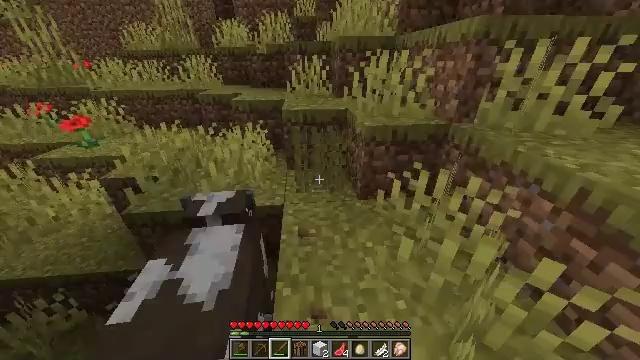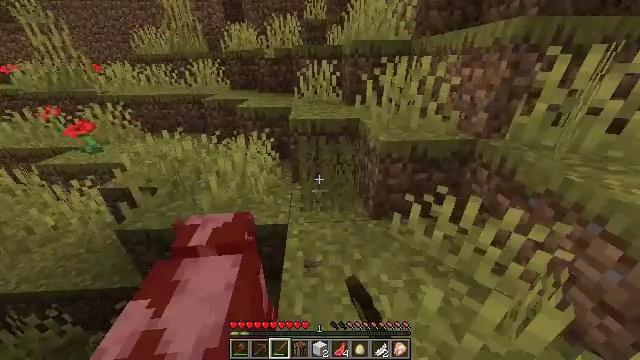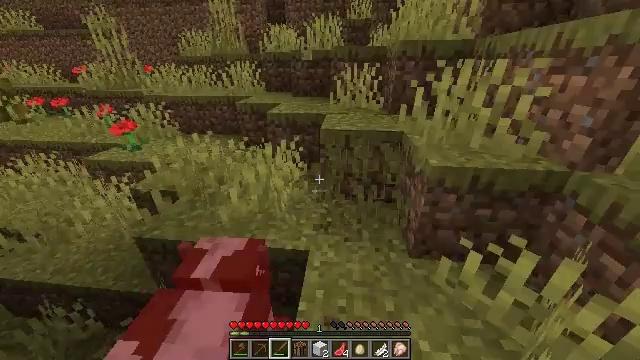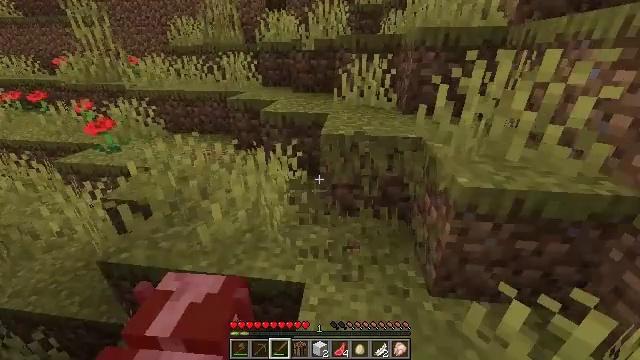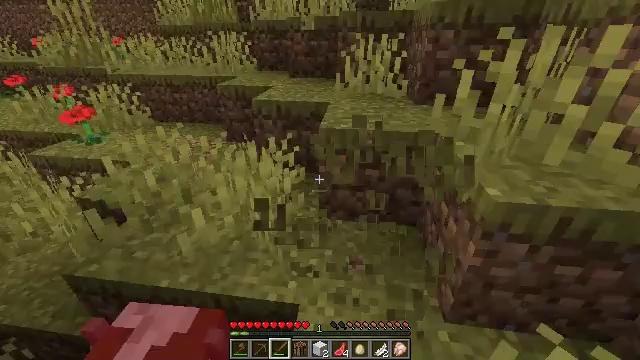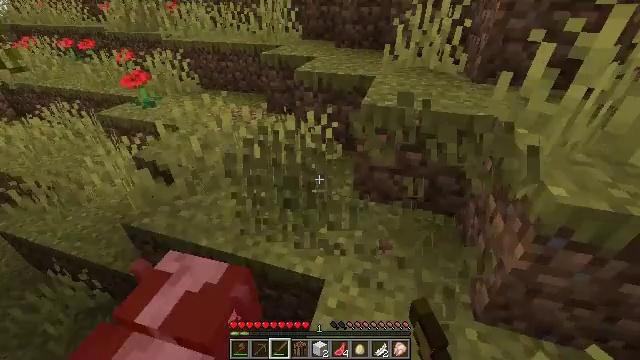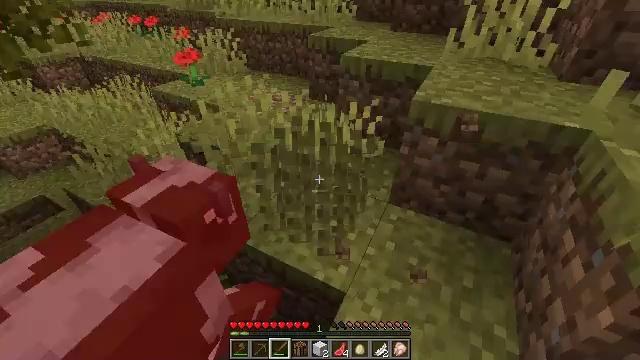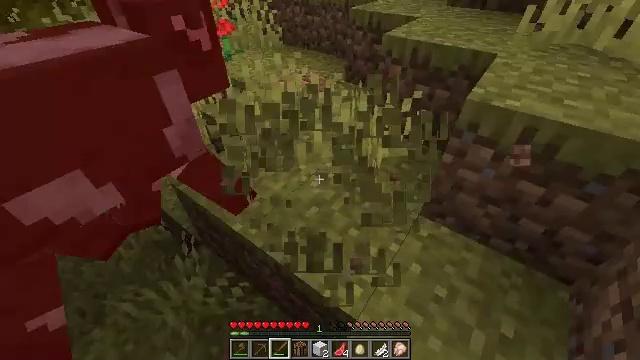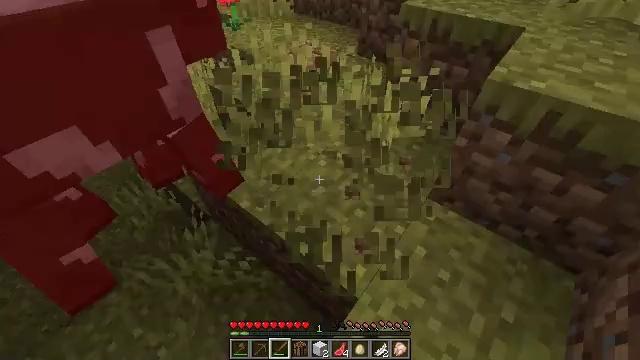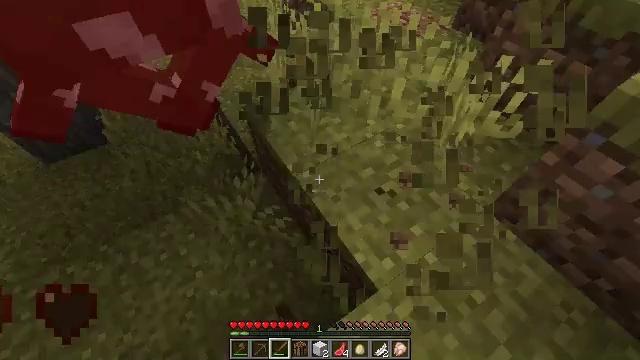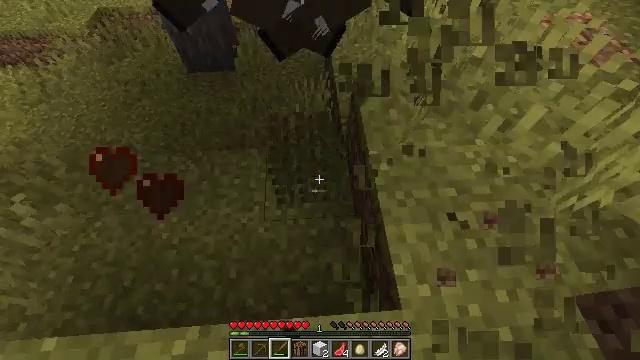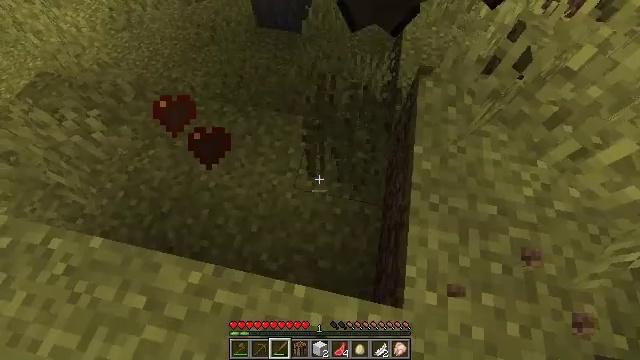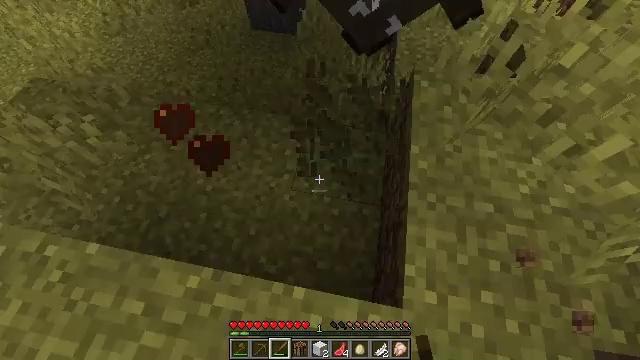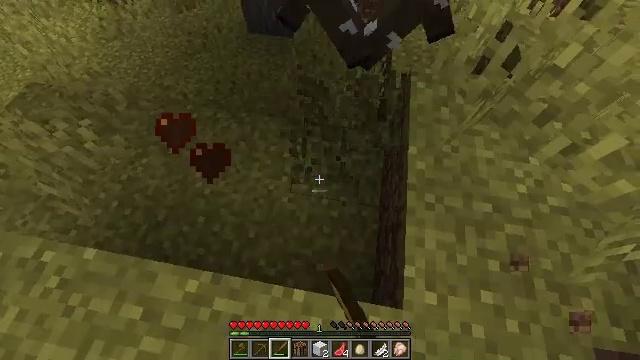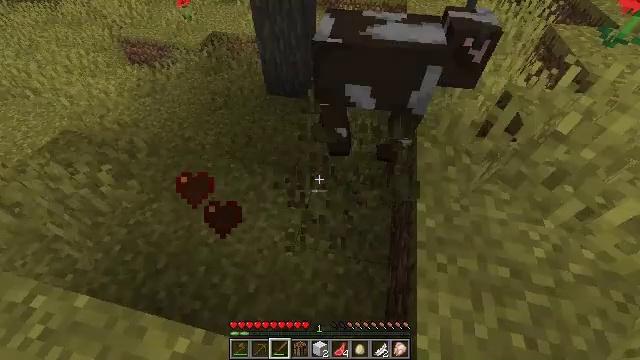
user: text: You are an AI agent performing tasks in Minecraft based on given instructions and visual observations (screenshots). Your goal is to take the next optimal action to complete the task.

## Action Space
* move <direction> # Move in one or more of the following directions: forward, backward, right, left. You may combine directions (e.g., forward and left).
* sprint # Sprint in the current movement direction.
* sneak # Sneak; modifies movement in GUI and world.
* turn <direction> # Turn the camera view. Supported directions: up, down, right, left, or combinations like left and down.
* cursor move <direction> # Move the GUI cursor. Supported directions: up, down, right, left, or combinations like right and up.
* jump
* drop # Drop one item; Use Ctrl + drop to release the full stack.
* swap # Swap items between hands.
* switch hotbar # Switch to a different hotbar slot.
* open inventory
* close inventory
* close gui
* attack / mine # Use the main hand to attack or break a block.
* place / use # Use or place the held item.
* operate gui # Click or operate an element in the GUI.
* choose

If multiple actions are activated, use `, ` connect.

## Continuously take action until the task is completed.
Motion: motion action
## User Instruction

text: Mine the grass in the plains.
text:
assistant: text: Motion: move forward, turn left, attack / mine
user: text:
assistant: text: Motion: move forward, turn left and up, attack / mine
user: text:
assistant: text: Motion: move forward, turn left
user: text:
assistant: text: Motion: move forward, turn down, attack / mine
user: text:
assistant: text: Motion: move forward, turn left and down, attack / mine
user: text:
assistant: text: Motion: move forward, turn left and down, attack / mine
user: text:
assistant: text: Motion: turn left and down
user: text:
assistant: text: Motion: turn left and down, attack / mine
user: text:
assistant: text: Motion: turn left and down, attack / mine
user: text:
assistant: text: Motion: turn left and down, attack / mine
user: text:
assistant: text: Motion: turn left and down
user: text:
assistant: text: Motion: turn right, attack / mine
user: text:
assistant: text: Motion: attack / mine
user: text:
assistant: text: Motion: turn left and up, attack / mine
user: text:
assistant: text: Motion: no_op